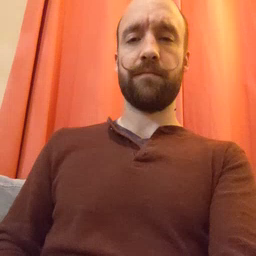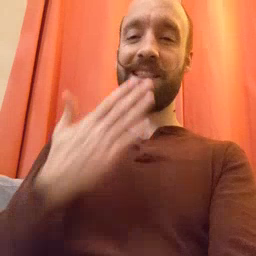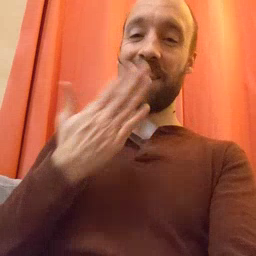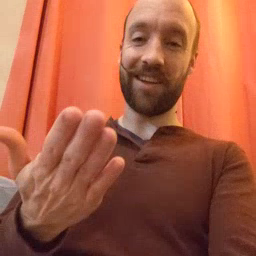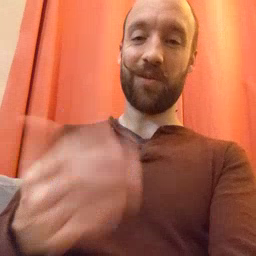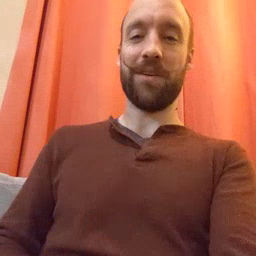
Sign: thankyou